Interaction volume radius: 5 \u00c5
Interaction volume height: 30 \u00c5
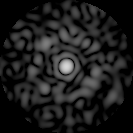
Disorder parameter: 0.8204